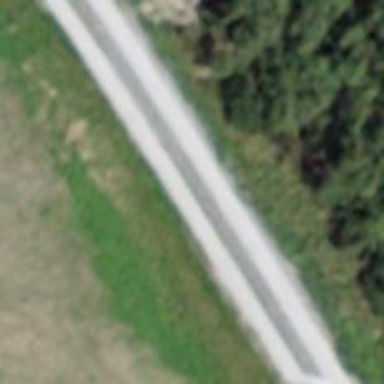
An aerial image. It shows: Unpaved track with grade3 track type.